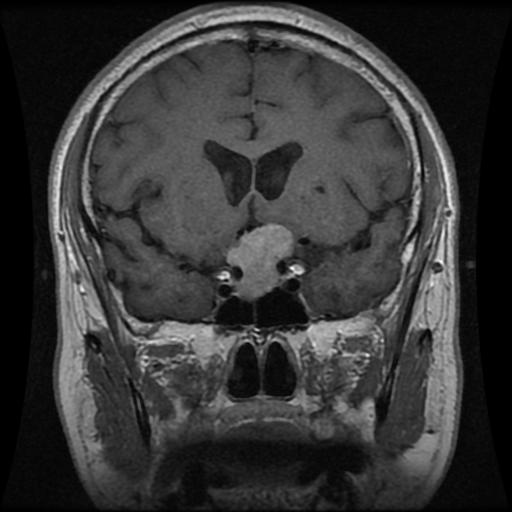
Label: pituitary